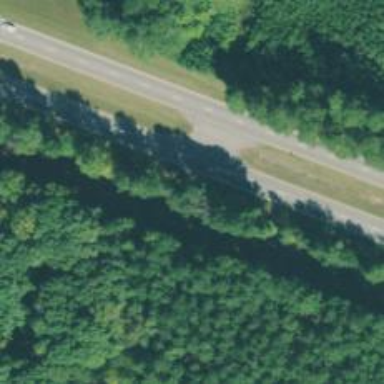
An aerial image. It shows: Trunk link highway.